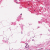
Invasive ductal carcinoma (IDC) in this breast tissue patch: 0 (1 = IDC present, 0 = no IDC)